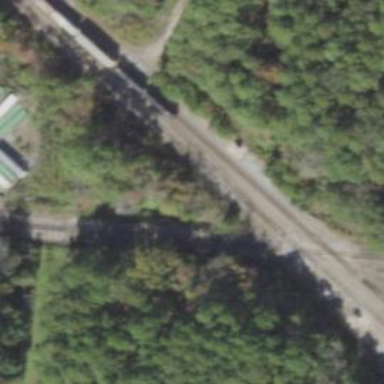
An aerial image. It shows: Railway track.